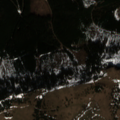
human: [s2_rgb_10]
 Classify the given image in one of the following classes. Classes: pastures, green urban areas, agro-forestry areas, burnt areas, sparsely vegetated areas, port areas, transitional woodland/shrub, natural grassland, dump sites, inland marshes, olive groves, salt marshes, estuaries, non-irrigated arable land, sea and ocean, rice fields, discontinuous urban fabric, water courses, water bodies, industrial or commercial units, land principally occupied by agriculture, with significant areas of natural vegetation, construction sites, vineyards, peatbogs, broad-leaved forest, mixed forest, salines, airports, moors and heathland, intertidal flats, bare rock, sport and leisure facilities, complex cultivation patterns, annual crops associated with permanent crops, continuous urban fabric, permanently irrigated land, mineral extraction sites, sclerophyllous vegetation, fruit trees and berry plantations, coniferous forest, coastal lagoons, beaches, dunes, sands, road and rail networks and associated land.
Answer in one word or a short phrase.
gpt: coniferous forest, mixed forest, natural grassland, moors and heathland